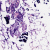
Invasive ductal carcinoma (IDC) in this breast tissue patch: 0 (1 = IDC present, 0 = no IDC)